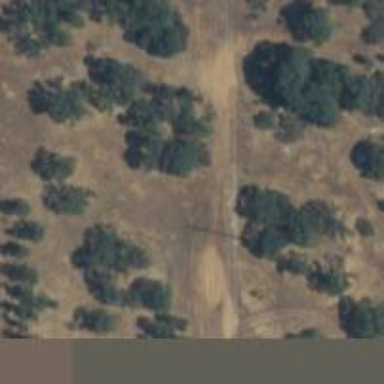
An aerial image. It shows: Power pole.